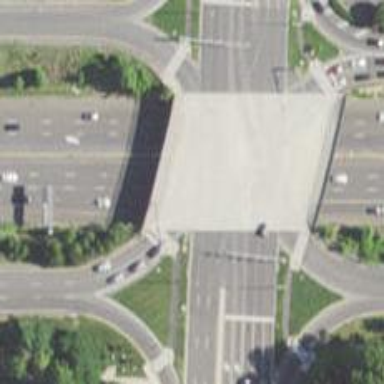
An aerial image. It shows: Primary_link highway crossing bridge.